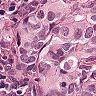
Metastatic tissue present: yes